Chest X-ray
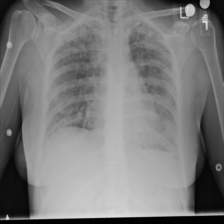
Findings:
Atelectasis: negative
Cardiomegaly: negative
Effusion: negative
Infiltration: negative
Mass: negative
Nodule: negative
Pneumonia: negative
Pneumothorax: negative
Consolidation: negative
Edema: negative
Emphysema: negative
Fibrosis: negative
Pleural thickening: negative
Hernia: negative